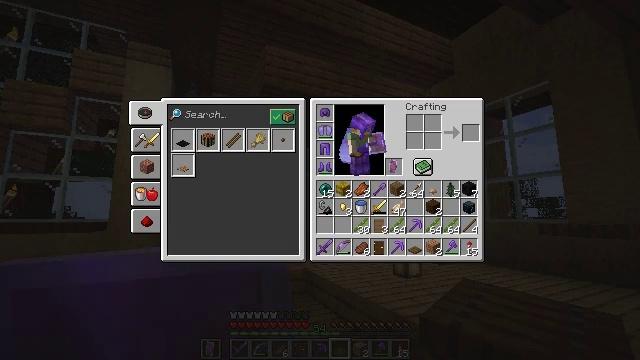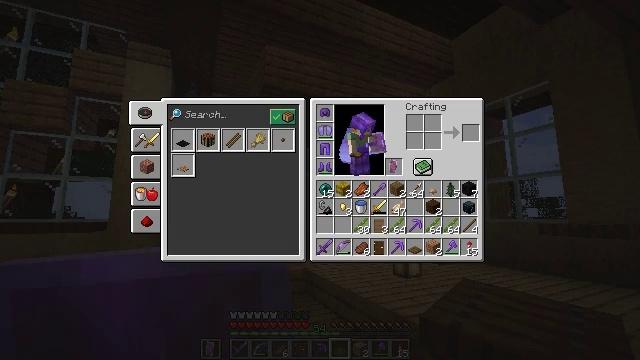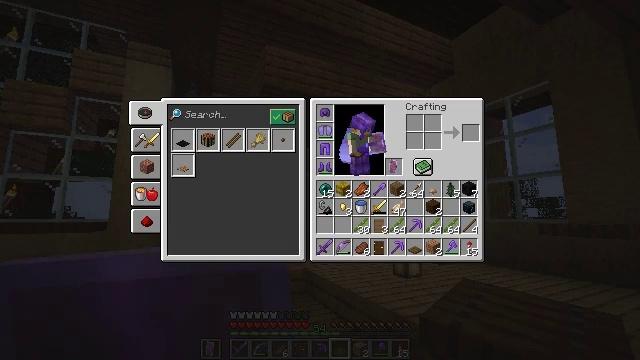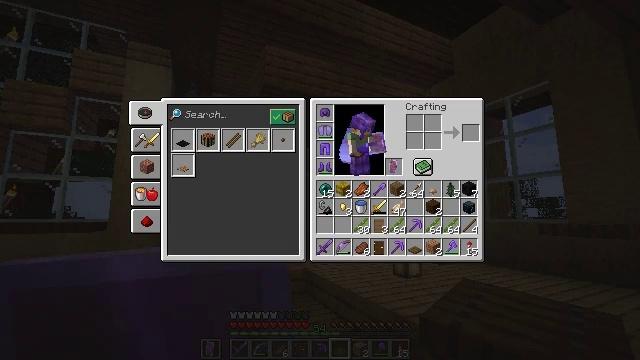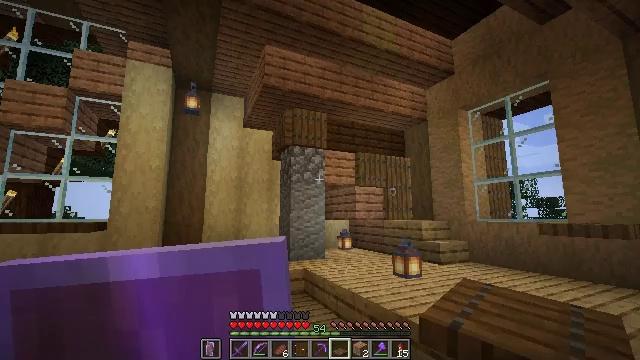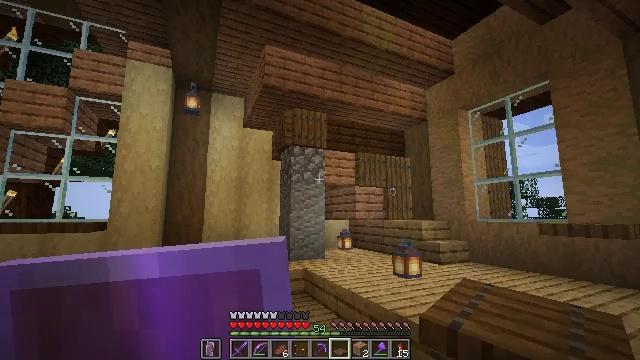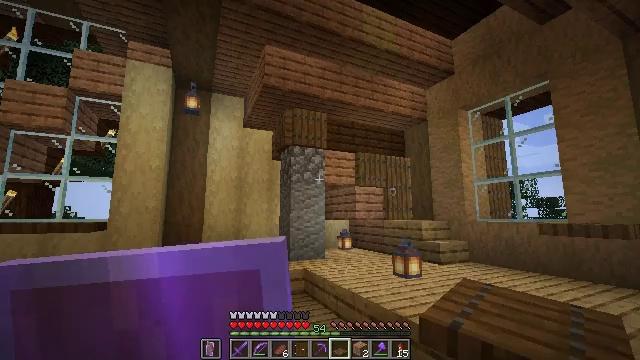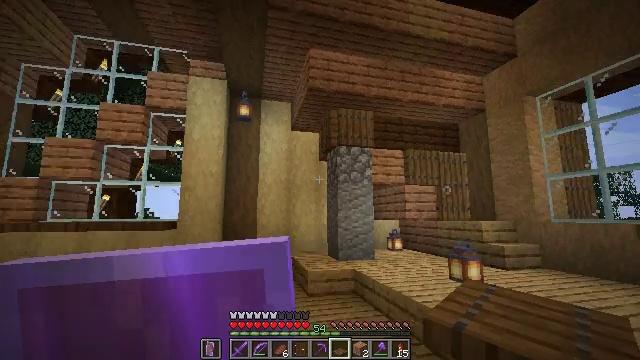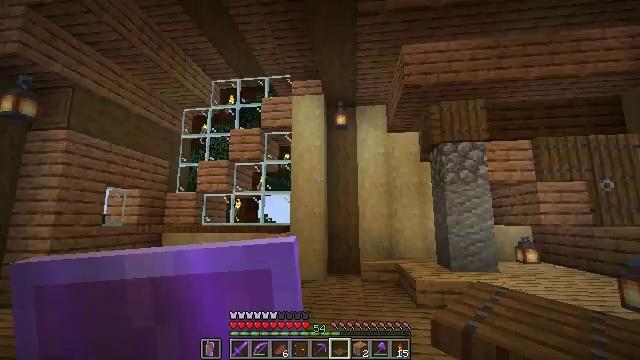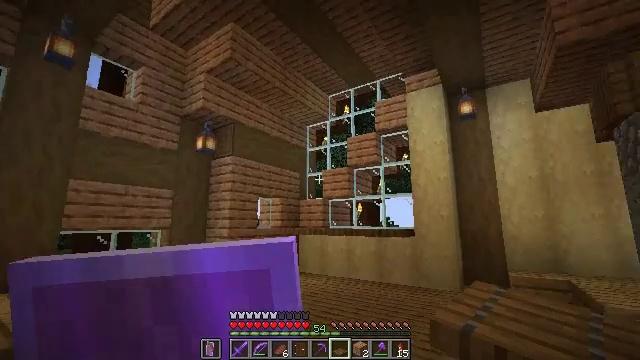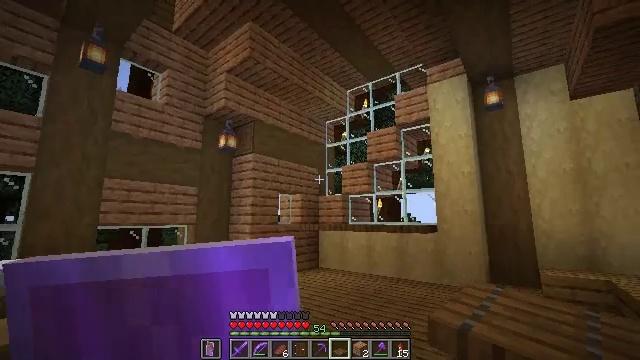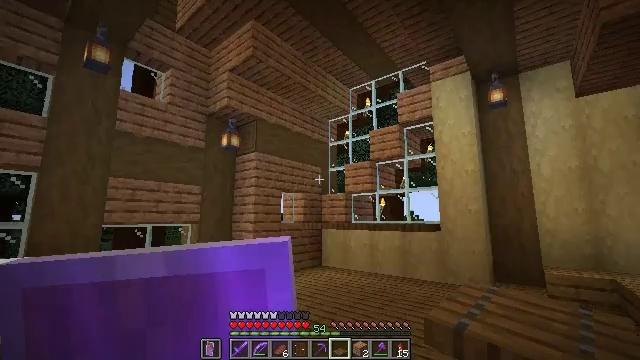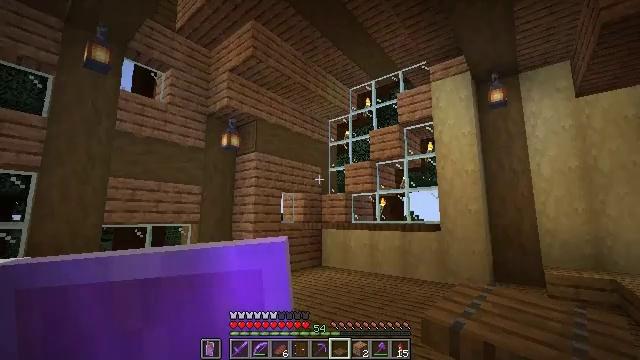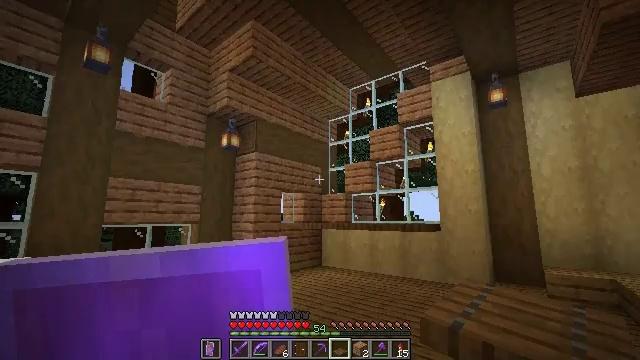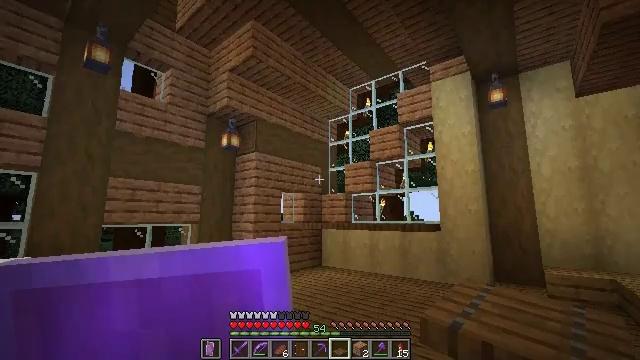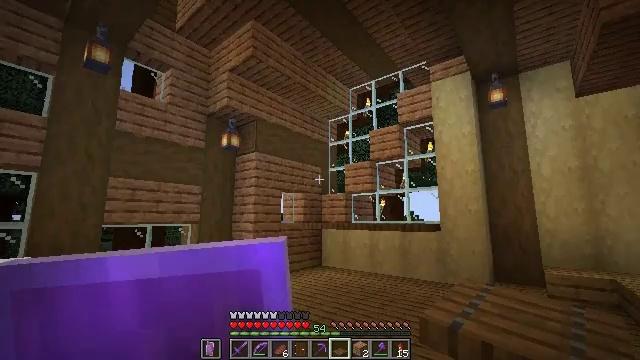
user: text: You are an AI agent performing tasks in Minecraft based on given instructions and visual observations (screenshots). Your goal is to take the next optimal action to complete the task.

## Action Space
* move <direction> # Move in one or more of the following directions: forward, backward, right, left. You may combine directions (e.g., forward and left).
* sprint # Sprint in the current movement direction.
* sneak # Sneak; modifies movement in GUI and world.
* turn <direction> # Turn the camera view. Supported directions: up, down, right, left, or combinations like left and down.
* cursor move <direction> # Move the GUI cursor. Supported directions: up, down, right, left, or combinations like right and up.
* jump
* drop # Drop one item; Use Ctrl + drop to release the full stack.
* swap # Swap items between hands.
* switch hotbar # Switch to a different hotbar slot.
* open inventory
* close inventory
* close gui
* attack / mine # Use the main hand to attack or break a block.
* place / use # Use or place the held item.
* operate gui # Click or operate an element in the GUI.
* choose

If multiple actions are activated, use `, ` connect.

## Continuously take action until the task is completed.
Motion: motion action
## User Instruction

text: Mine the dark oak door to remove it.
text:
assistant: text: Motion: no_op
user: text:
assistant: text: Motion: no_op
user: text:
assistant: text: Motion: no_op
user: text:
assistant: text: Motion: no_op
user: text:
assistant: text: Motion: no_op
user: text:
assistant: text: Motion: no_op
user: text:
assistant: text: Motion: turn left
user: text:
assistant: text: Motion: turn left and up
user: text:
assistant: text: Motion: turn left
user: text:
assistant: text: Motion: turn left
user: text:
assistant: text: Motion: no_op
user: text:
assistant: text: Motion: no_op
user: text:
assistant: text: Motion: no_op
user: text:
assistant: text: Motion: no_op
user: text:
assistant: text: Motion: no_op
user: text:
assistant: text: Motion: move forward
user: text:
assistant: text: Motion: move forward
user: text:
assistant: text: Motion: move forward
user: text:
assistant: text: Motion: move forward
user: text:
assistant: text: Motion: move forward
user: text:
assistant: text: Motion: move forward
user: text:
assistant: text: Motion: move forward
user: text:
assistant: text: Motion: move forward
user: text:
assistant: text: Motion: move forward
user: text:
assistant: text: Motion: move forward
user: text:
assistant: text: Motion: move forward
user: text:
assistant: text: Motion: move forward
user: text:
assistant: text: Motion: move forward
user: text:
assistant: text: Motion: move forward, turn left
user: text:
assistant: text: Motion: move forward, turn left